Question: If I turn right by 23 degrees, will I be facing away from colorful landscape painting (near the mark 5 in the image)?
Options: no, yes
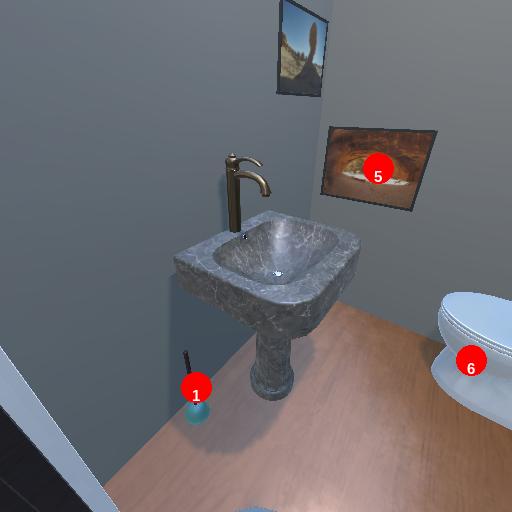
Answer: no